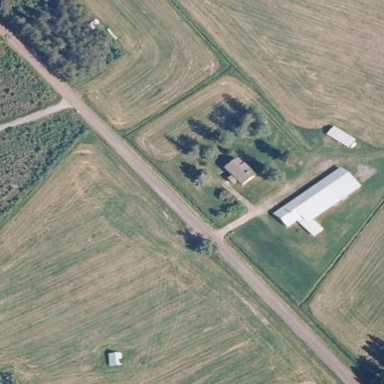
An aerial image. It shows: Farmyard area.